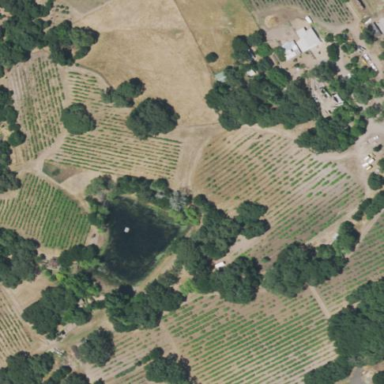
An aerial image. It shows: Vineyard with grape crops.